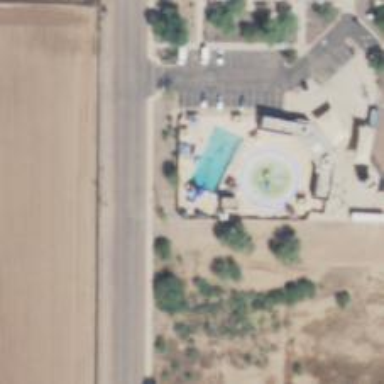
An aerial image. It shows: Water slide attraction.